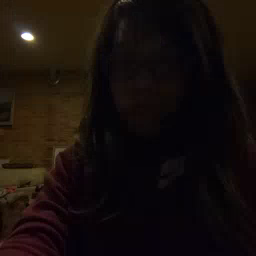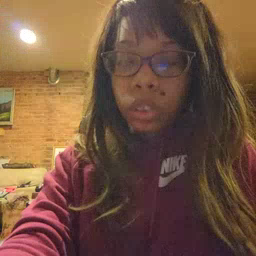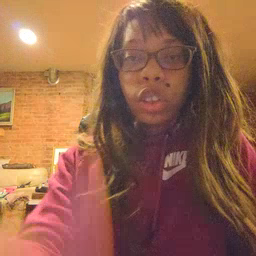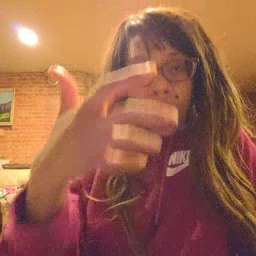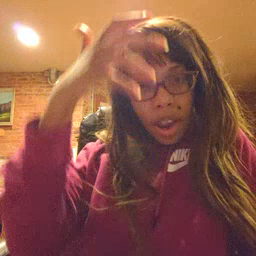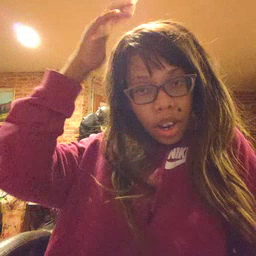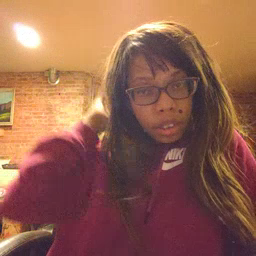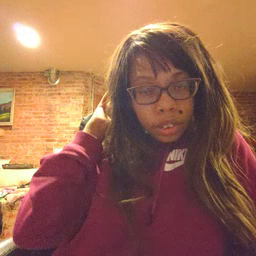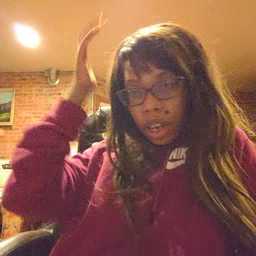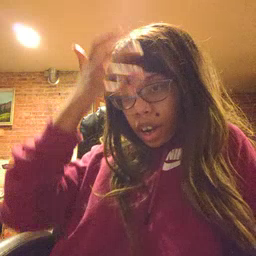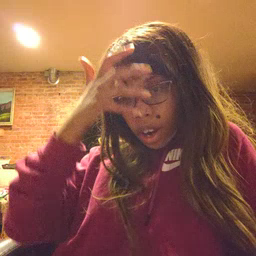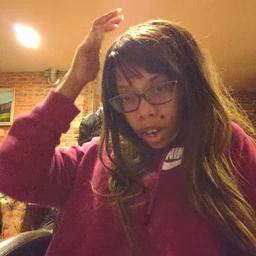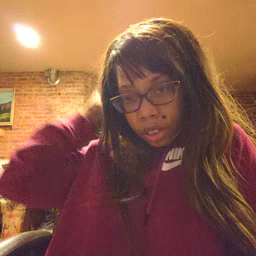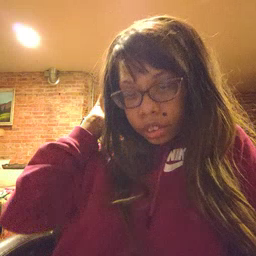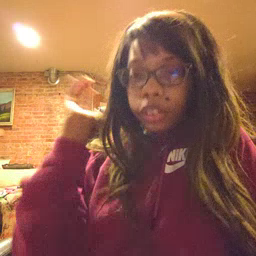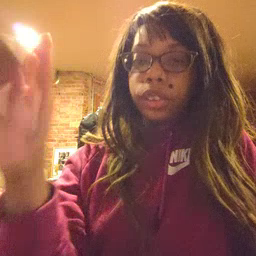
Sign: lion